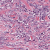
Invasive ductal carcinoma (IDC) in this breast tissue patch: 1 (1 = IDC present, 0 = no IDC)